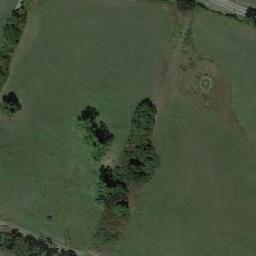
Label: meadow